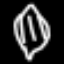
Label: leaf